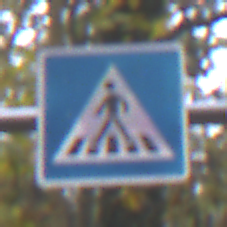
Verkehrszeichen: FussgaengerueberwegRechts
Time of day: MorningAfternoon
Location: Outdoor (Nature)
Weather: Overcast
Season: Autumn
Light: Natural